九年级 · 解析几何
如图, 已知点 $\mathrm{A}(12,0), \mathrm{O}$ 为坐标原点, $\mathrm{P}$ 是线段 $\mathrm{OA}$ 上任一点 (不含端点 $\mathrm{O} 、 \mathrm{~A}$ ),二次函数 $\mathrm{y}_{1}$ 的图象过 $\mathrm{P} 、 \mathrm{O}$ 两点, 二次函数 $\mathrm{y}_{2}$ 的图象过 $\mathrm{P} 、 \mathrm{~A}$ 两点, 它们的开口均向下，顶点分别为 $B 、 C$, 射线 $O B$ 与射线 $A C$ 相交于点 $D$. 则当 $O D=A D=9$ 时, 这两个二次函数的最大值之和等于（）

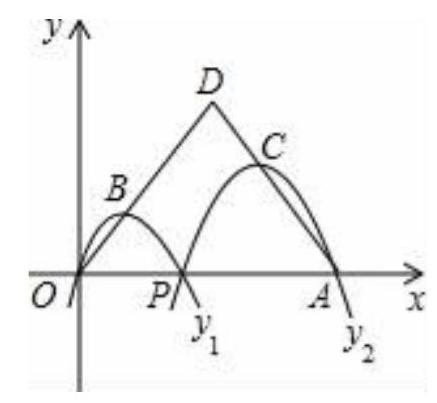
A. 8
B. $3 \sqrt{5}$
C. $2 \sqrt{7}$
D. 6

答案: B